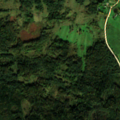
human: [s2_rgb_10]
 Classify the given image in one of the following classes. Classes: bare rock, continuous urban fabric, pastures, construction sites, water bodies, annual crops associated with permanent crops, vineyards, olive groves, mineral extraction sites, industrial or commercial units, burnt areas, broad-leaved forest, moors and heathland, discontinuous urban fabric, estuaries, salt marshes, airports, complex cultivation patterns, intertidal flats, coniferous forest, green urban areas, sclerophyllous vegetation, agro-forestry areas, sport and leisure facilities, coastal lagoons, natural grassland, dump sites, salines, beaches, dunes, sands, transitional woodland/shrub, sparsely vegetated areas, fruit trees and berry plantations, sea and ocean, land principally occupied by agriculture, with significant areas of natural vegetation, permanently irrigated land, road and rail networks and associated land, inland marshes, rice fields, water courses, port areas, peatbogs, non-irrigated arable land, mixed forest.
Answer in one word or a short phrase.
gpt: non-irrigated arable land, complex cultivation patterns, land principally occupied by agriculture, with significant areas of natural vegetation, broad-leaved forest, mixed forest